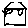
Label: house